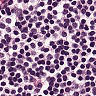
Metastatic tissue present: no